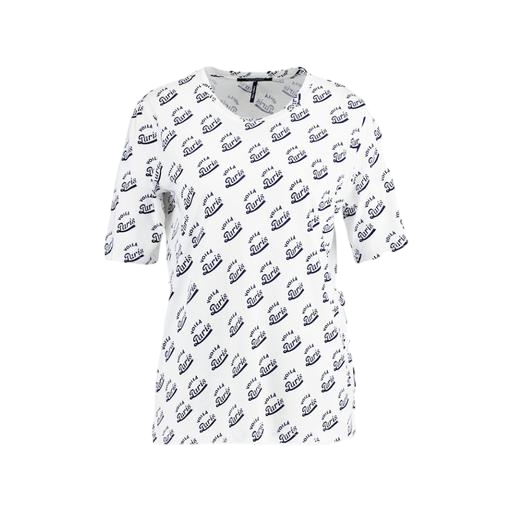
t-shirt twist graphic, print t-shirt, white printed t-shirt, white background